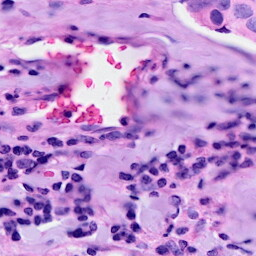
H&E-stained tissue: Breast